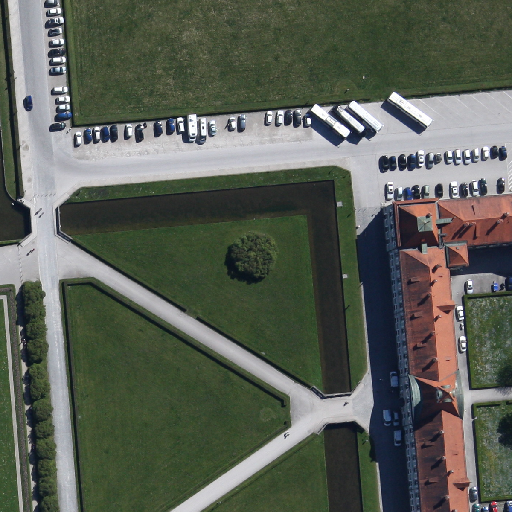
Referring expression: vehicle